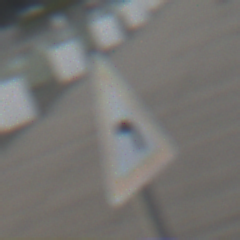
Verkehrszeichen: KurveLinks
Umgebung: Outdoor, Urban
Tageszeit: SunriseSunset
Wetter: PartlyCloudy
Licht: Natural
Jahreszeit: NotSpecified
Kontrast: LowContrast